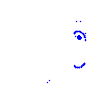
Particle: proton